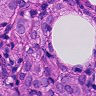
Metastatic tissue present: yes